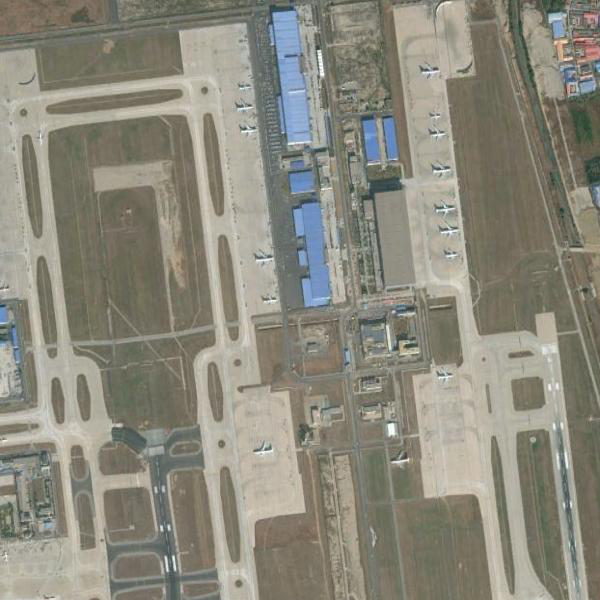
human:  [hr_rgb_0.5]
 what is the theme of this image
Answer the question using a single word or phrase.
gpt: airport